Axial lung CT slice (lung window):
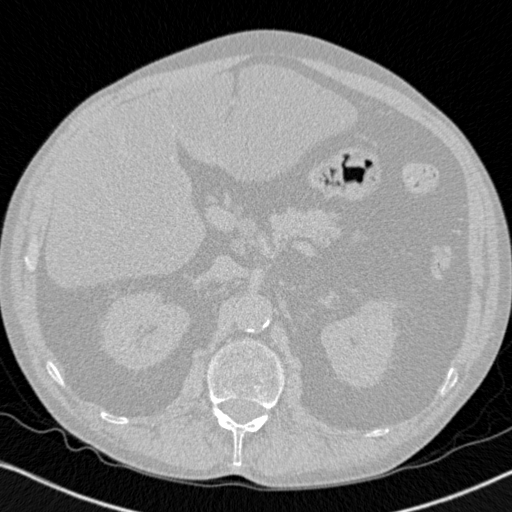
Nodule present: no